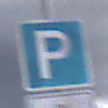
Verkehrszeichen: Parken
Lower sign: SonstigeBeschraenkungen2
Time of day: MorningAfternoon
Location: Outdoor (Suburban)
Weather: PartlyCloudy
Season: NotSpecified
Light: Natural